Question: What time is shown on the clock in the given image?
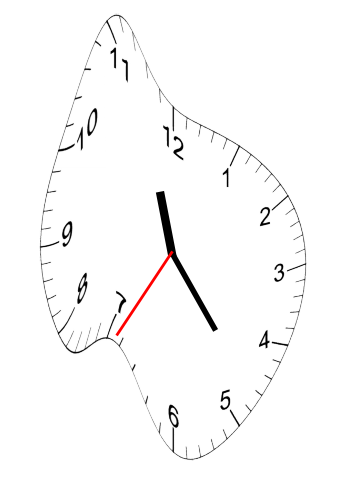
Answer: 11:23:35